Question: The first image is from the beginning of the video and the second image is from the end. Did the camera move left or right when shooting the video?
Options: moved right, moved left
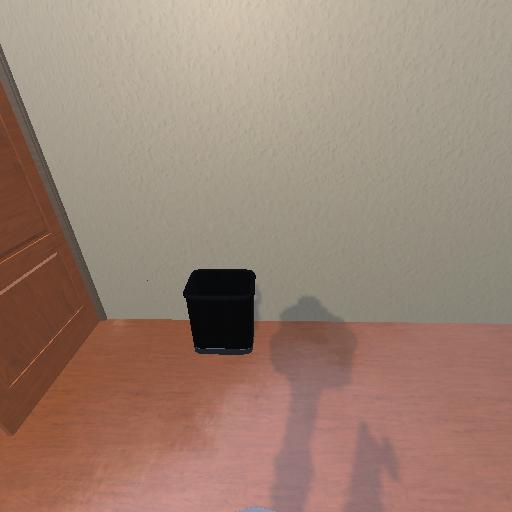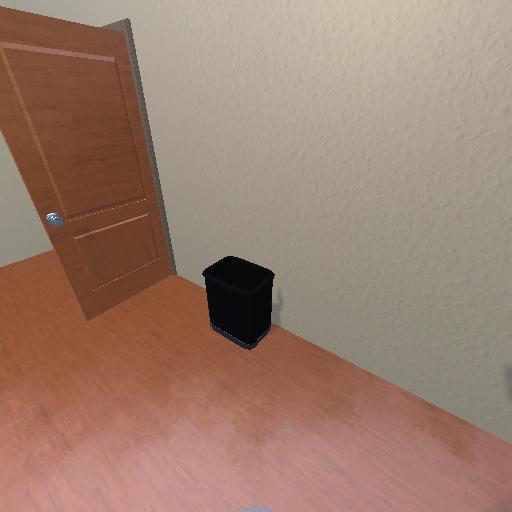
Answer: moved right